Question: I'm trying to make a standard ml function which takes 3 elements as input and returns a sorted list which is sorted from smallest to largest. I used 3 helper methods that gets me the min, max and the mid elements. the codes are below:
'''
- fun min3 (a, b, c):real =
if a < b andalso a < c then a
else if b < a andalso b < c then b
else c;
- fun mid3 (a, b, c):real =
if (a < b andalso a > c) orelse (a > b andalso a < c) then a
else if (b < a andalso b > c) orelse (b > a andalso b < c) then b
else c;
- fun max3 (a, b, c):real =
if a > b andalso a > c then a
else if b > a andalso b > c then b
else c;
- fun sort3 (a, b, c):real =
min3(a, b, c)::mid3(a, b, c)::max3(a, b, c)::[];
'''
the following worked perfectly when dealing with ints, but when i changed them to reals, the helper methods returned the correct results but i get error when typing the sort method which is the following (couldnt copy the error text so i took a screen shot) :

what could be wrong in the code?
Thanks
Also, is there another way of sorting 3 elements other than the way i posted here or not?
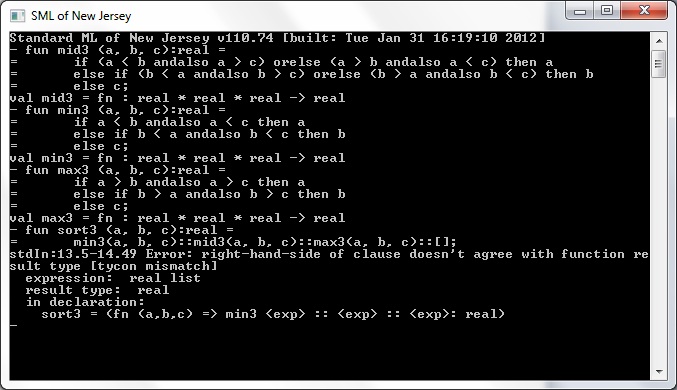
Answer: When changing the types, you've made a mistake with the return value of 'sort3'. The error message is telling you that you declared 'sort3' to return a real while in fact it returns a list of reals.